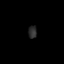
Tissue: lung
Cell type: Epithelial cells
Senescence score: 0.5454
Nuclear area (px): 106
Mean DAPI intensity: 43.17